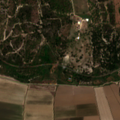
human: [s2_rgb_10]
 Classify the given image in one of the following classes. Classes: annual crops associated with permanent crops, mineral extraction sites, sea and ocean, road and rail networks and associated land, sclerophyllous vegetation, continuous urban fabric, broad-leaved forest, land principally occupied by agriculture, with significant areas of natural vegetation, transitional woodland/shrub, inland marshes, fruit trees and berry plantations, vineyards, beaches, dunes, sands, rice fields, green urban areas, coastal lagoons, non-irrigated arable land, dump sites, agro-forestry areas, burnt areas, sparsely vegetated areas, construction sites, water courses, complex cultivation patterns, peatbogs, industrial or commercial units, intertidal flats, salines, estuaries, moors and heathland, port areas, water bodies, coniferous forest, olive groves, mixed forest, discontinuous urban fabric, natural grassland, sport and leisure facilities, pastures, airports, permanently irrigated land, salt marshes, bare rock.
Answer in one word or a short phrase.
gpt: non-irrigated arable land, rice fields, agro-forestry areas, broad-leaved forest